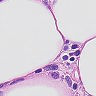
Metastatic tissue present: no